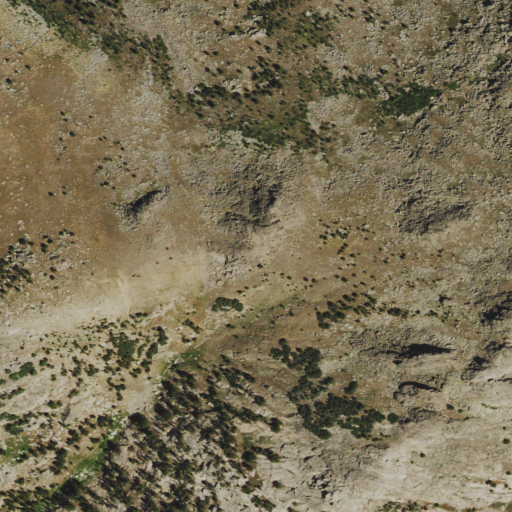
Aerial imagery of mountain in Wyoming named Twin Buttes containing shrub and grassland